Question: Using VS 2010 and the latest version of ReSharper...
When I create a BaseController class I get the red squiggly stating the "Type is Expected". The project will still compile but I have not tried to run it yet.
See attached image.
Any ideas what causes this?

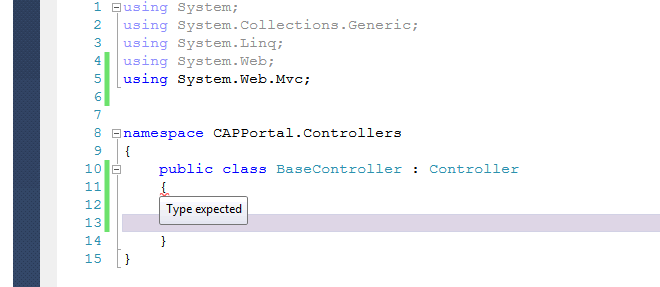
Answer: Close and reopen the file.